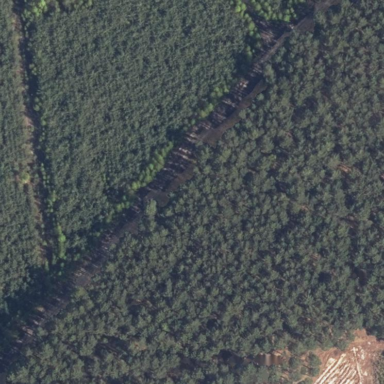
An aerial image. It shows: Forest area.